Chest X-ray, PA view. Patient: 13 years old, sex M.
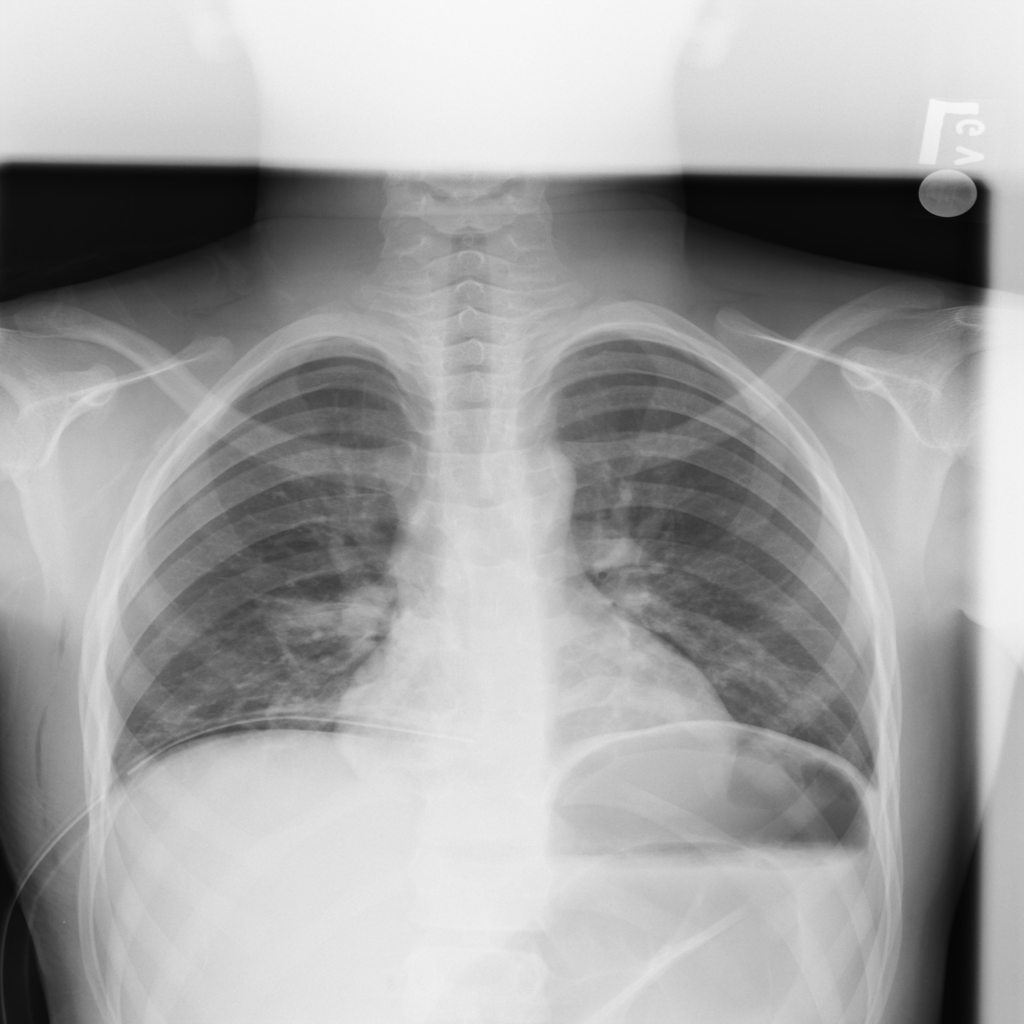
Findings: Atelectasis, Emphysema